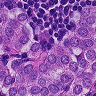
Metastatic tissue present: yes